Question:
This is what I have to achieve.
Anyone knows how i can approach this?
Is it possible to be done in XML? If not, how would I scale an image that is shaped like this?
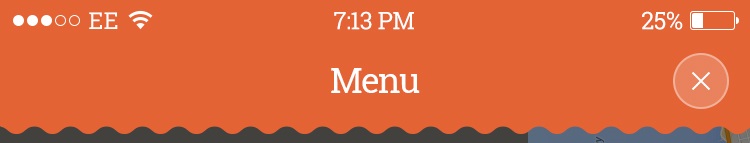
Answer: Try to use my class. It allows you to set any type of background and get the curly edges effect on your image:
'''
/**
* Created by GIGAMOLE on 01.07.2015.
*/
public class CurlyEdgesImageView extends ImageView {
private int width;
private int height;
private ArrayList<FloatPoint> points = new ArrayList<>();
private final Path curlyEdgesPath = new Path();
private final Paint curlyEdgesPaint = new Paint(Paint.ANTI_ALIAS_FLAG) {
{
setDither(true);
}
};
private final Paint paint = new Paint(Paint.ANTI_ALIAS_FLAG) {
{
setDither(true);
setXfermode(new PorterDuffXfermode(PorterDuff.Mode.DST_OUT));
}
};
private Canvas curlyEdgesCanvas;
private Bitmap curlyEdgesBitmap;
private Canvas canvas;
private Bitmap bitmap;
private float offset;
private float curlyEdgesCount = 20f;
public CurlyEdgesImageView(Context context) {
super(context);
}
public CurlyEdgesImageView(Context context, AttributeSet attrs) {
super(context, attrs);
}
public CurlyEdgesImageView(Context context, AttributeSet attrs, int defStyleAttr) {
super(context, attrs, defStyleAttr);
}
@Override
protected void onSizeChanged(int w, int h, int oldw, int oldh) {
this.width = w;
this.height = h;
this.offset = this.width / (curlyEdgesCount * 2);
bitmap = drawableToBitmap(getDrawable());
canvas = new Canvas(bitmap);
curlyEdgesBitmap = Bitmap.createBitmap(w, (int) offset, Bitmap.Config.ARGB_8888);
curlyEdgesCanvas = new Canvas(curlyEdgesBitmap);
drawCurlyEdges();
canvas.drawBitmap(curlyEdgesBitmap,
0,
getHeight() - (int) offset,
paint
);
super.onSizeChanged(w, h, oldw, oldh);
}
private void drawCurlyEdges() {
final float innerOffset = curlyEdgesCount / offset;
int counterY = 1;
for (float i = -offset; i < this.width + offset; i += offset) {
if (counterY++ % 2 == 0) {
points.add(new FloatPoint(i + innerOffset, offset));
} else {
points.add(new FloatPoint(i + innerOffset, 0));
}
}
points.add(new FloatPoint(this.width + offset, (int) offset * 2));
points.add(new FloatPoint(-offset, (int) offset * 2));
if (points.size() > 1) {
FloatPoint prevPoint = null;
for (int i = 0; i < points.size(); i++) {
FloatPoint point = points.get(i);
if (i == 0) {
curlyEdgesPath.moveTo(point.x, point.y);
} else {
float midX = (prevPoint.x + point.x) / 2f;
float midY = (prevPoint.y + point.y) / 2f;
if (i == 1) {
curlyEdgesPath.lineTo(midX, midY);
} else {
curlyEdgesPath.quadTo(prevPoint.x, prevPoint.y, midX, midY);
}
}
prevPoint = point;
}
curlyEdgesPath.lineTo(prevPoint.x, prevPoint.y);
}
curlyEdgesCanvas.drawPath(curlyEdgesPath, curlyEdgesPaint);
}
@Override
protected void onDraw(Canvas canvas) {
canvas.drawBitmap(bitmap, 0, 0, null);
}
private Bitmap drawableToBitmap(final Drawable drawable) {
if (drawable instanceof BitmapDrawable) {
return convertToMutable(getContext(), ((BitmapDrawable) drawable.mutate()).getBitmap());
}
final Bitmap bitmap = Bitmap.createBitmap(this.width, this.height, Bitmap.Config.ARGB_8888);
final Canvas canvas = new Canvas(bitmap);
drawable.setBounds(0, 0, canvas.getWidth(), canvas.getHeight());
drawable.draw(canvas);
return convertToMutable(getContext(), bitmap);
}
@TargetApi(Build.VERSION_CODES.ICE_CREAM_SANDWICH)
public static Bitmap convertToMutable(final Context context, final Bitmap imgIn) {
final int width = imgIn.getWidth(), height = imgIn.getHeight();
final Bitmap.Config type = imgIn.getConfig();
File outputFile = null;
final File outputDir = context.getCacheDir();
try {
outputFile = File.createTempFile(Long.toString(System.currentTimeMillis()), null, outputDir);
outputFile.deleteOnExit();
final RandomAccessFile randomAccessFile = new RandomAccessFile(outputFile, "rw");
final FileChannel channel = randomAccessFile.getChannel();
final MappedByteBuffer map = channel.map(FileChannel.MapMode.READ_WRITE, 0, imgIn.getRowBytes() * height);
imgIn.copyPixelsToBuffer(map);
imgIn.recycle();
final Bitmap result = Bitmap.createBitmap(width, height, type);
map.position(0);
result.copyPixelsFromBuffer(map);
channel.close();
randomAccessFile.close();
outputFile.delete();
return result;
} catch (final Exception e) {
} finally {
if (outputFile != null)
outputFile.delete();
}
return null;
}
private class FloatPoint {
public float x;
public float y;
private FloatPoint(float x, float y) {
this.x = x;
this.y = y;
}
}
}
'''